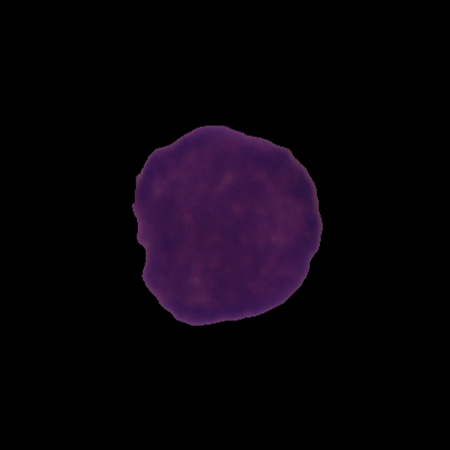
Label: cancer